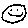
Label: smiley face